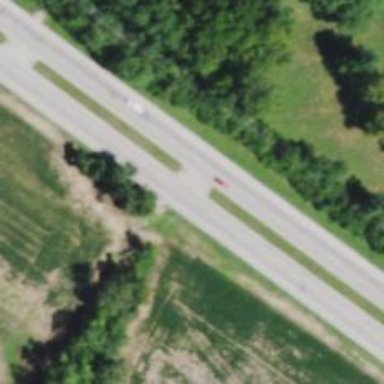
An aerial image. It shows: Trunk highway.